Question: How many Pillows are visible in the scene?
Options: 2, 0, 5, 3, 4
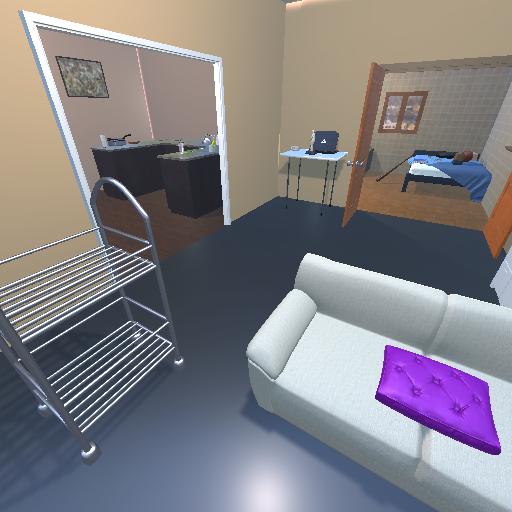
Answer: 2